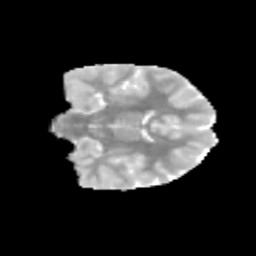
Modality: MD
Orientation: coronal
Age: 12
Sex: male
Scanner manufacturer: siemens
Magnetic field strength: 3 T
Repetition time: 3.8 s
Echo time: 0.07 s